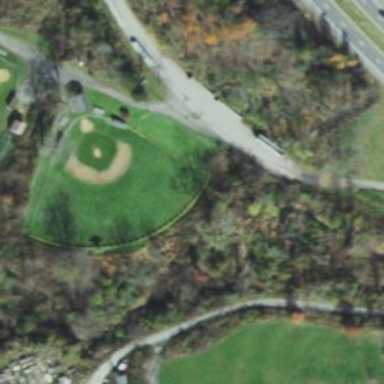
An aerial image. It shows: Baseball pitch for leisure and sports activities.